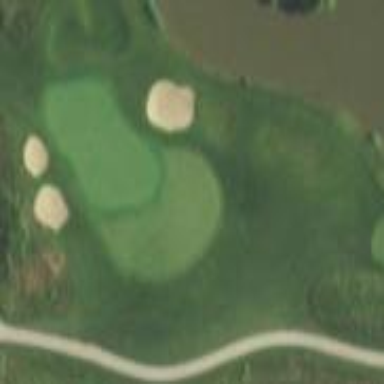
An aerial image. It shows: Rough area on grassy golf course.